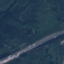
Land use / land cover class: Highway